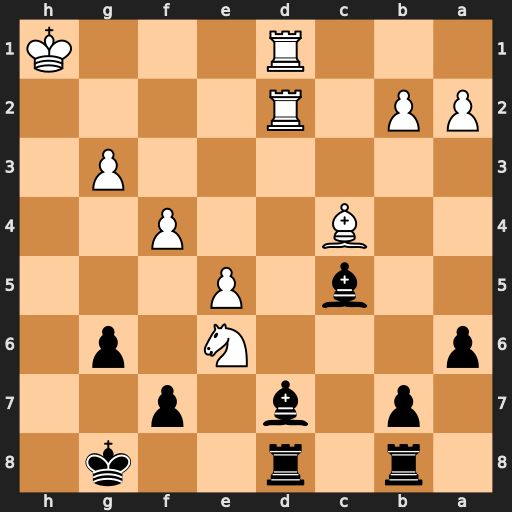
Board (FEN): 1r1r2k1/1p1b1p2/p3N1p1/2b1P3/2B2P2/6P1/PP1R4/3R3K
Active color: b
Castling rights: -
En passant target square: -
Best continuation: Bc6+ Kh2 Rxd2+ Rxd2 fxe6